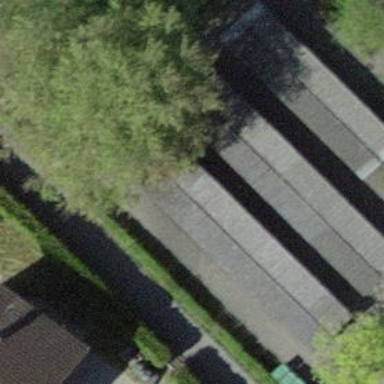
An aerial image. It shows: Bicycle parking shed.